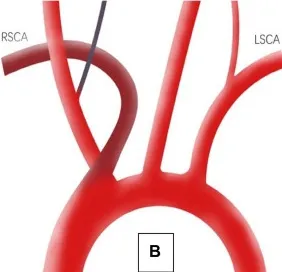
(B) Illustration showing that the RVA originated from the RCCA, both the RCCA and the RSCA originated directly from the aortic arch, and the RSCA was the first branch, followed by the RCCA. LCCA, left common carotid artery; LSCA, left subclavian artery; RVA, right vertebral artery; RCCA, right common carotid artery; RSCA, right subclavian artery; LVA, left vertebral artery.
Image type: radiology (ct)